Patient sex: M
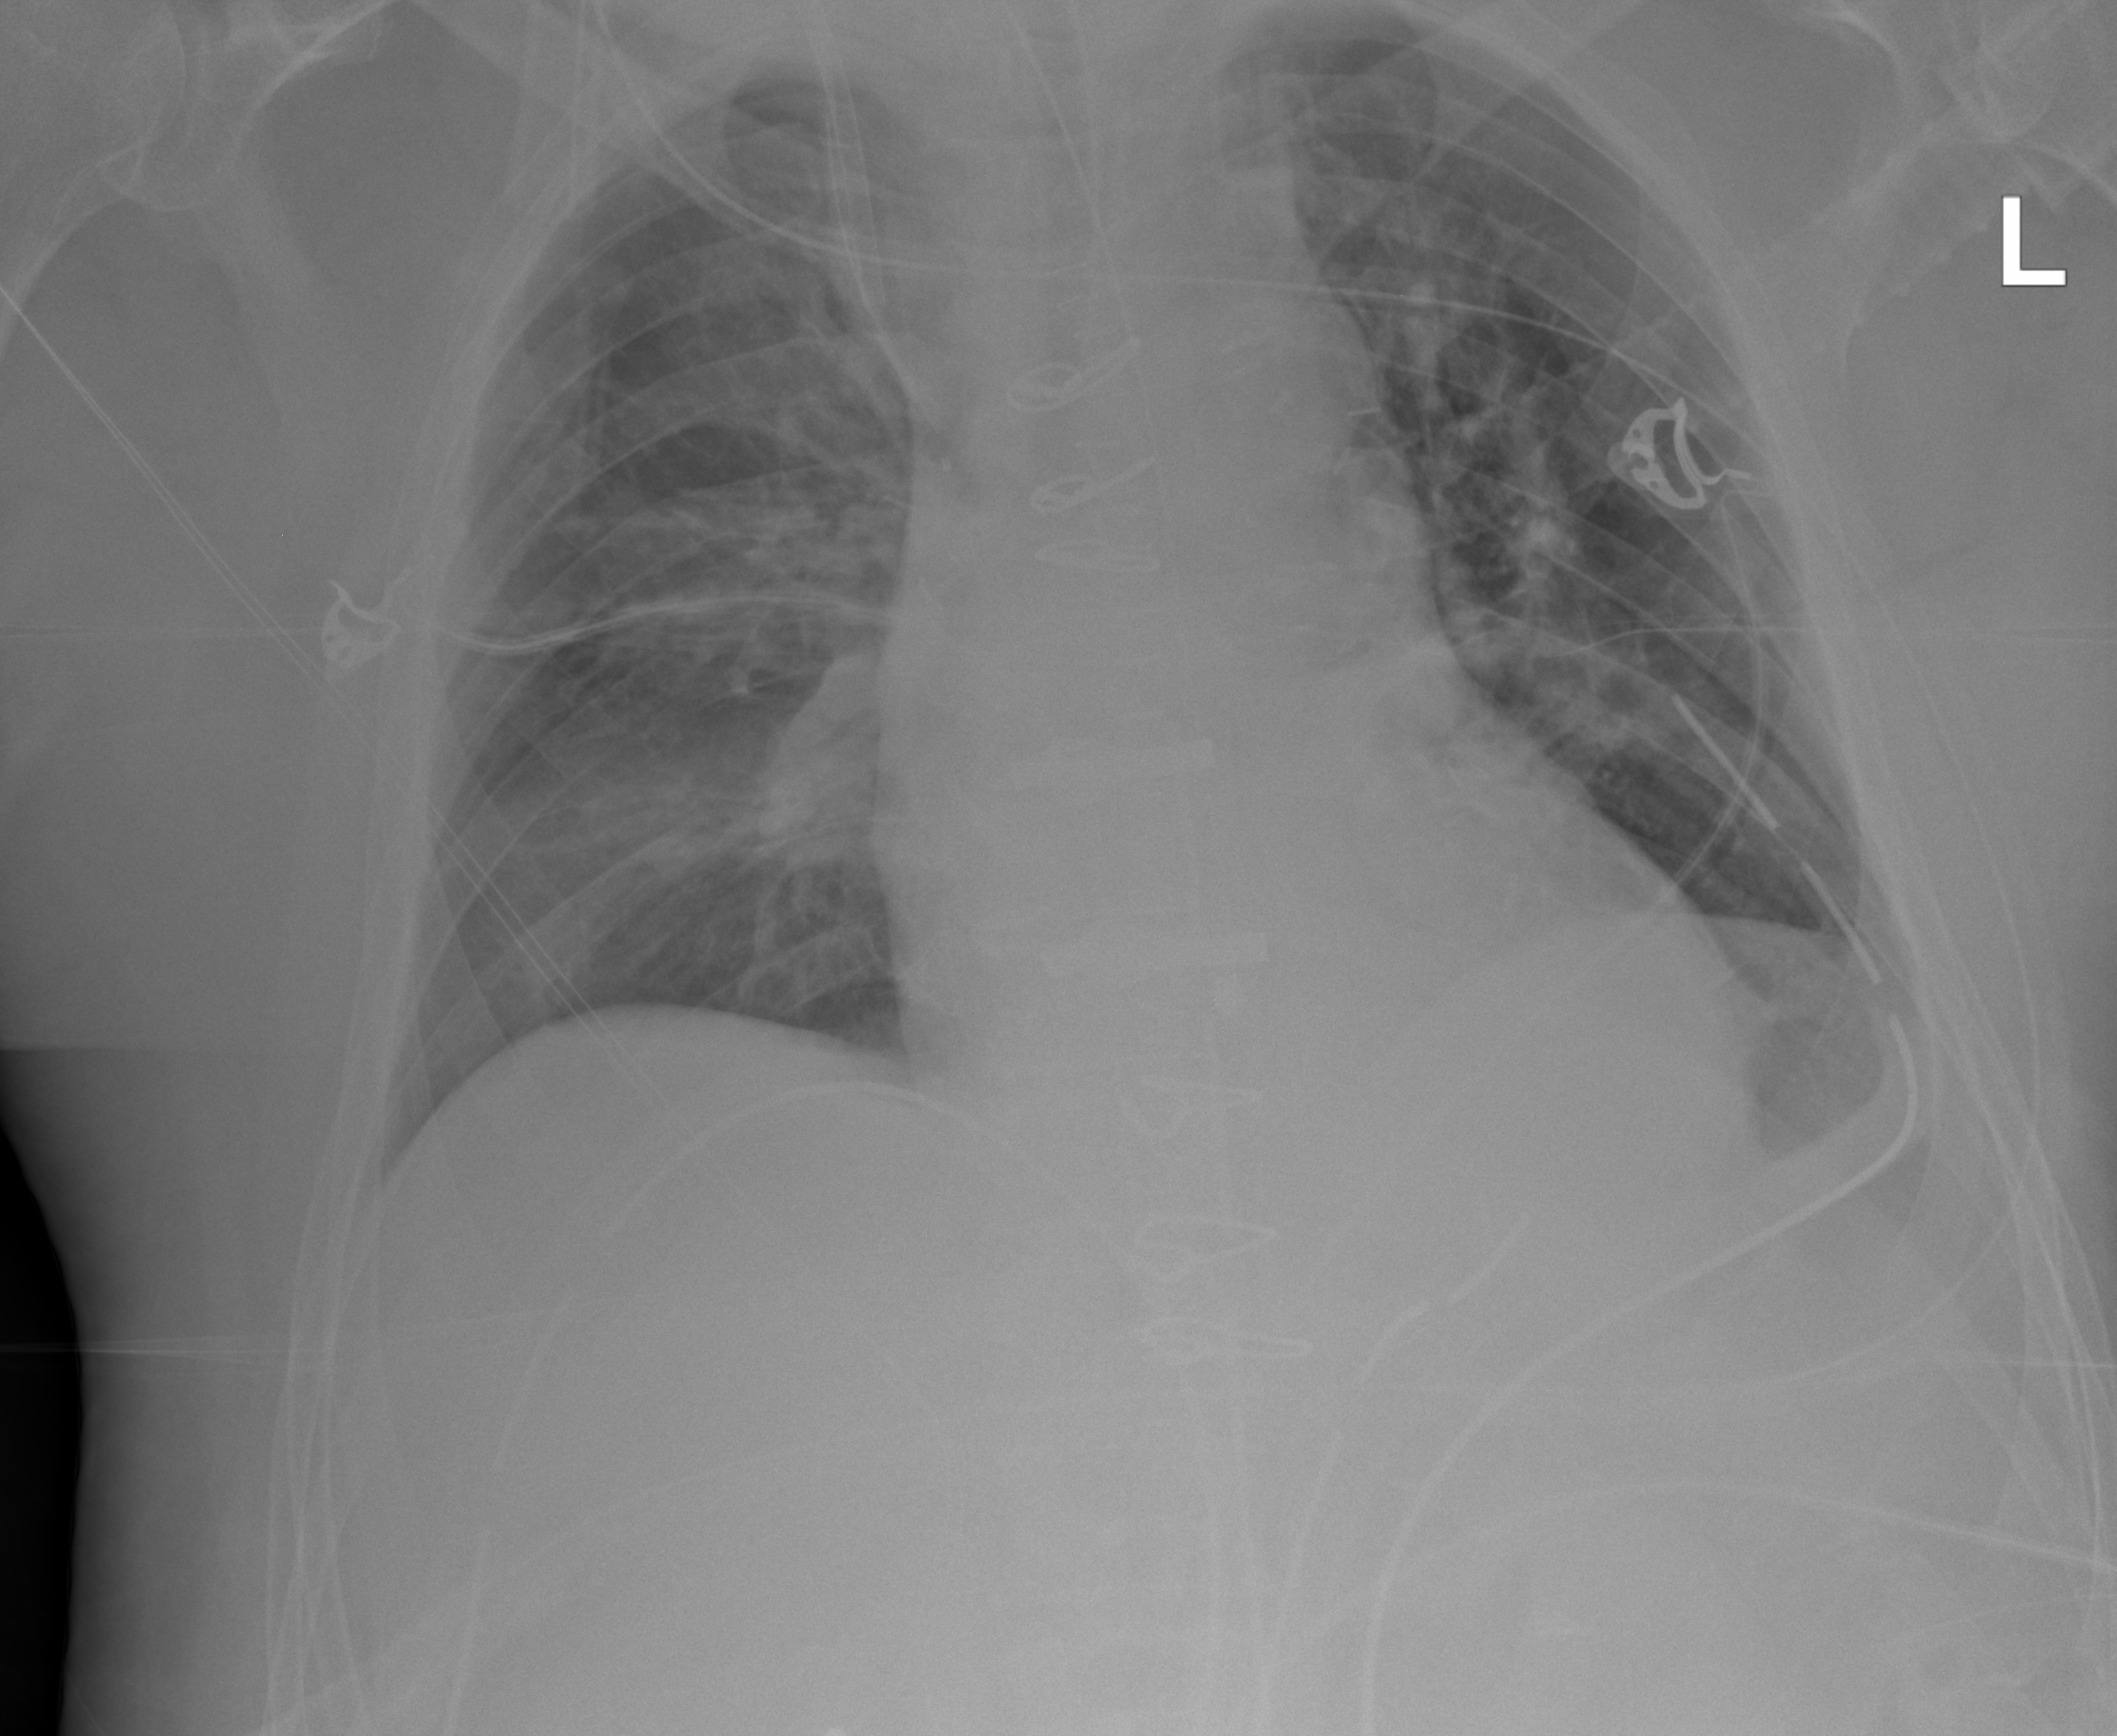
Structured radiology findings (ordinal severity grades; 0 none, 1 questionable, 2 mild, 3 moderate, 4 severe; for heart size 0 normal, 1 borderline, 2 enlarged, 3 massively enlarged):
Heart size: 0
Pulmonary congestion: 2
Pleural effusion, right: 0
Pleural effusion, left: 2
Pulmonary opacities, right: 2
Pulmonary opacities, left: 2
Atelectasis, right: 1
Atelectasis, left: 2